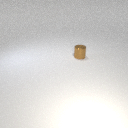
small brown metal cylinder